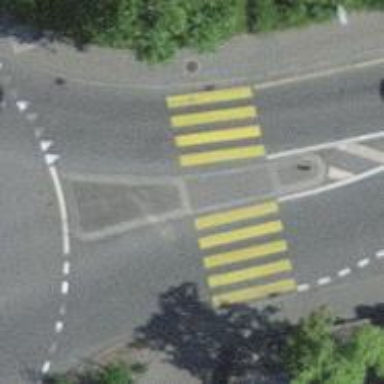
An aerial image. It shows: Uncontrolled zebra crossing with central island. The crossing is marked with zebra stripes.